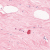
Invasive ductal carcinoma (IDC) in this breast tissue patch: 0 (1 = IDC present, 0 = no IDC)